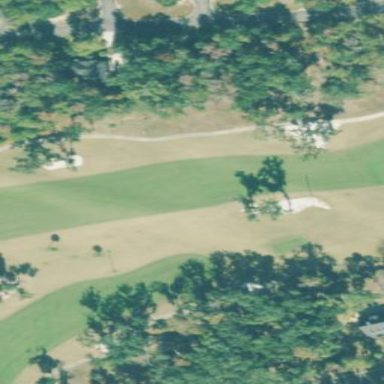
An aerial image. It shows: Grassy area designated as golf fairway.